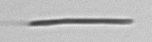
Label: fiber